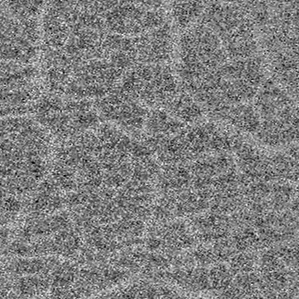
Label: frost